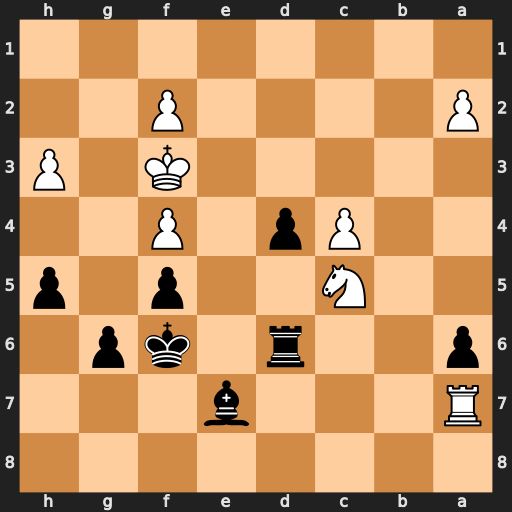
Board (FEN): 8/R3b3/p2r1kp1/2N2p1p/2Pp1P2/5K1P/P4P2/8
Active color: b
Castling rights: -
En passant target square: -
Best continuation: d3 Na4 d2